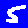
Digit: 5